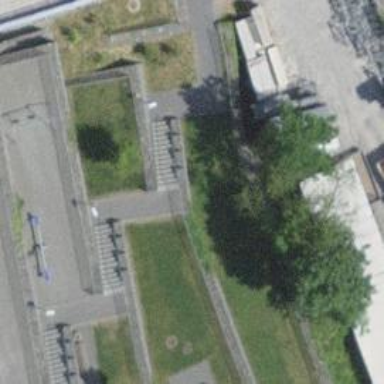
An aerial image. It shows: Concrete steps.